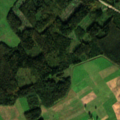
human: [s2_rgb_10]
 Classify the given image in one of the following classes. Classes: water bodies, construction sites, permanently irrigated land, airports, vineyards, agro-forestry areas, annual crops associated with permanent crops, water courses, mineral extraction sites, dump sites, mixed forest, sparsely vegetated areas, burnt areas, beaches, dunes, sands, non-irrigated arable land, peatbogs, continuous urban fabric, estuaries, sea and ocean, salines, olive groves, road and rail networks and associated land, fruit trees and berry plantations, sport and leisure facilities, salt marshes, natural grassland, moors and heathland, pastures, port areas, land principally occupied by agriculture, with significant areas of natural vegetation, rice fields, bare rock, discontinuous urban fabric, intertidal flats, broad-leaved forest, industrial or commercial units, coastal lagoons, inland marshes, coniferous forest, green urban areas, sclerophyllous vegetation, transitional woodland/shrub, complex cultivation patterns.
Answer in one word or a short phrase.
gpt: non-irrigated arable land, pastures, mixed forest